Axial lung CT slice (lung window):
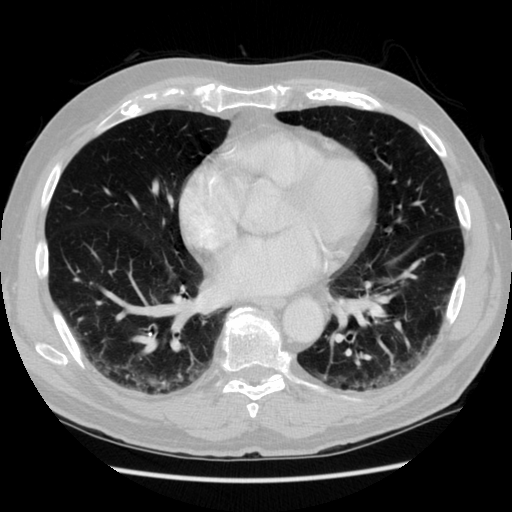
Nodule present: no